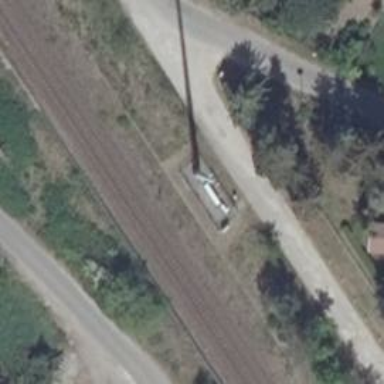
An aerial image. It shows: Communication tower.